Question: I am adding points to the map, their location I am saving into the databse. When I click on a previously added point on the map, I want to perform SQLite query, whethere I have clicked on some point. Obviously, you are not 100% correct when clicking on item on display. I have invented a squared area, which will accept click as a it is a desired point (more info is seen on the image). I have divided this area to four quadrants for SQlite query - if it is accepted as a Point selection, I have to put my finger only and only in one of those quadrants.

I am using SQL statement for figuring out, if I have clicked on the point or not:
'''
cursor=db.query("points_details2", null ,"(location_X <="+cXplus+" AND location_Y >="+cYminus+") OR (location_X >="+cXminus+" AND location_Y >="+cYminus+") OR (location_X <="+cXplus+" AND location_Y <="+cYplus+") OR (location_X >="+cXminus+" AND location_Y <="+cYplus+")", null, null, null, null);
Log.d("POINT", "Cursor "+cursor.getColumnName(0));
cursor.moveToFirst();
while (cursor.isAfterLast() == false) {
Log.d("POINT","data is: "+cursor.getInt(0)+", "+cursor.getString(1)+", "+cursor.getString(2)+", "+cursor.getDouble(3)+", "+cursor.getDouble(4));
cursor.moveToNext();
}
cursor.close();
'''
And the boundaries are specified as:
'''
double cXplus=coord_X+5;
double cXminus=coord_X-5;
double cYplus=coord_Y+5;
double cYminus=coord_Y-5;
'''
So here is the boundary 5, coord_X and coord_Y are coordinates of my screen click with my finger.
Here is the thing - Am I using bad approach? This SQL statement I have provided is not working, and I don't know why. Can anyone help me in this case? Thanks
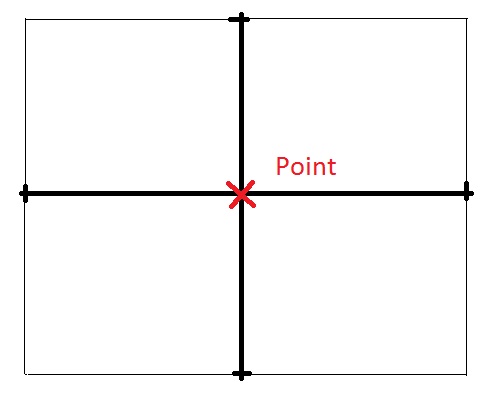
Answer: They should all be 'AND'! You want the point to be inside ALL four corners of the square.
i.e.
'''
(location_X <="+cXplus+" AND location_Y >="+cYminus+") AND (location_X >="+cXminus+" AND location_Y >="+cYminus+") AND (location_X <="+cXplus+" AND location_Y <="+cYplus+") AND (location_X >="+cXminus+" AND location_Y <="+cYplus+")
'''